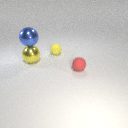
large yellow metal sphere below large blue metal sphere